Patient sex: F
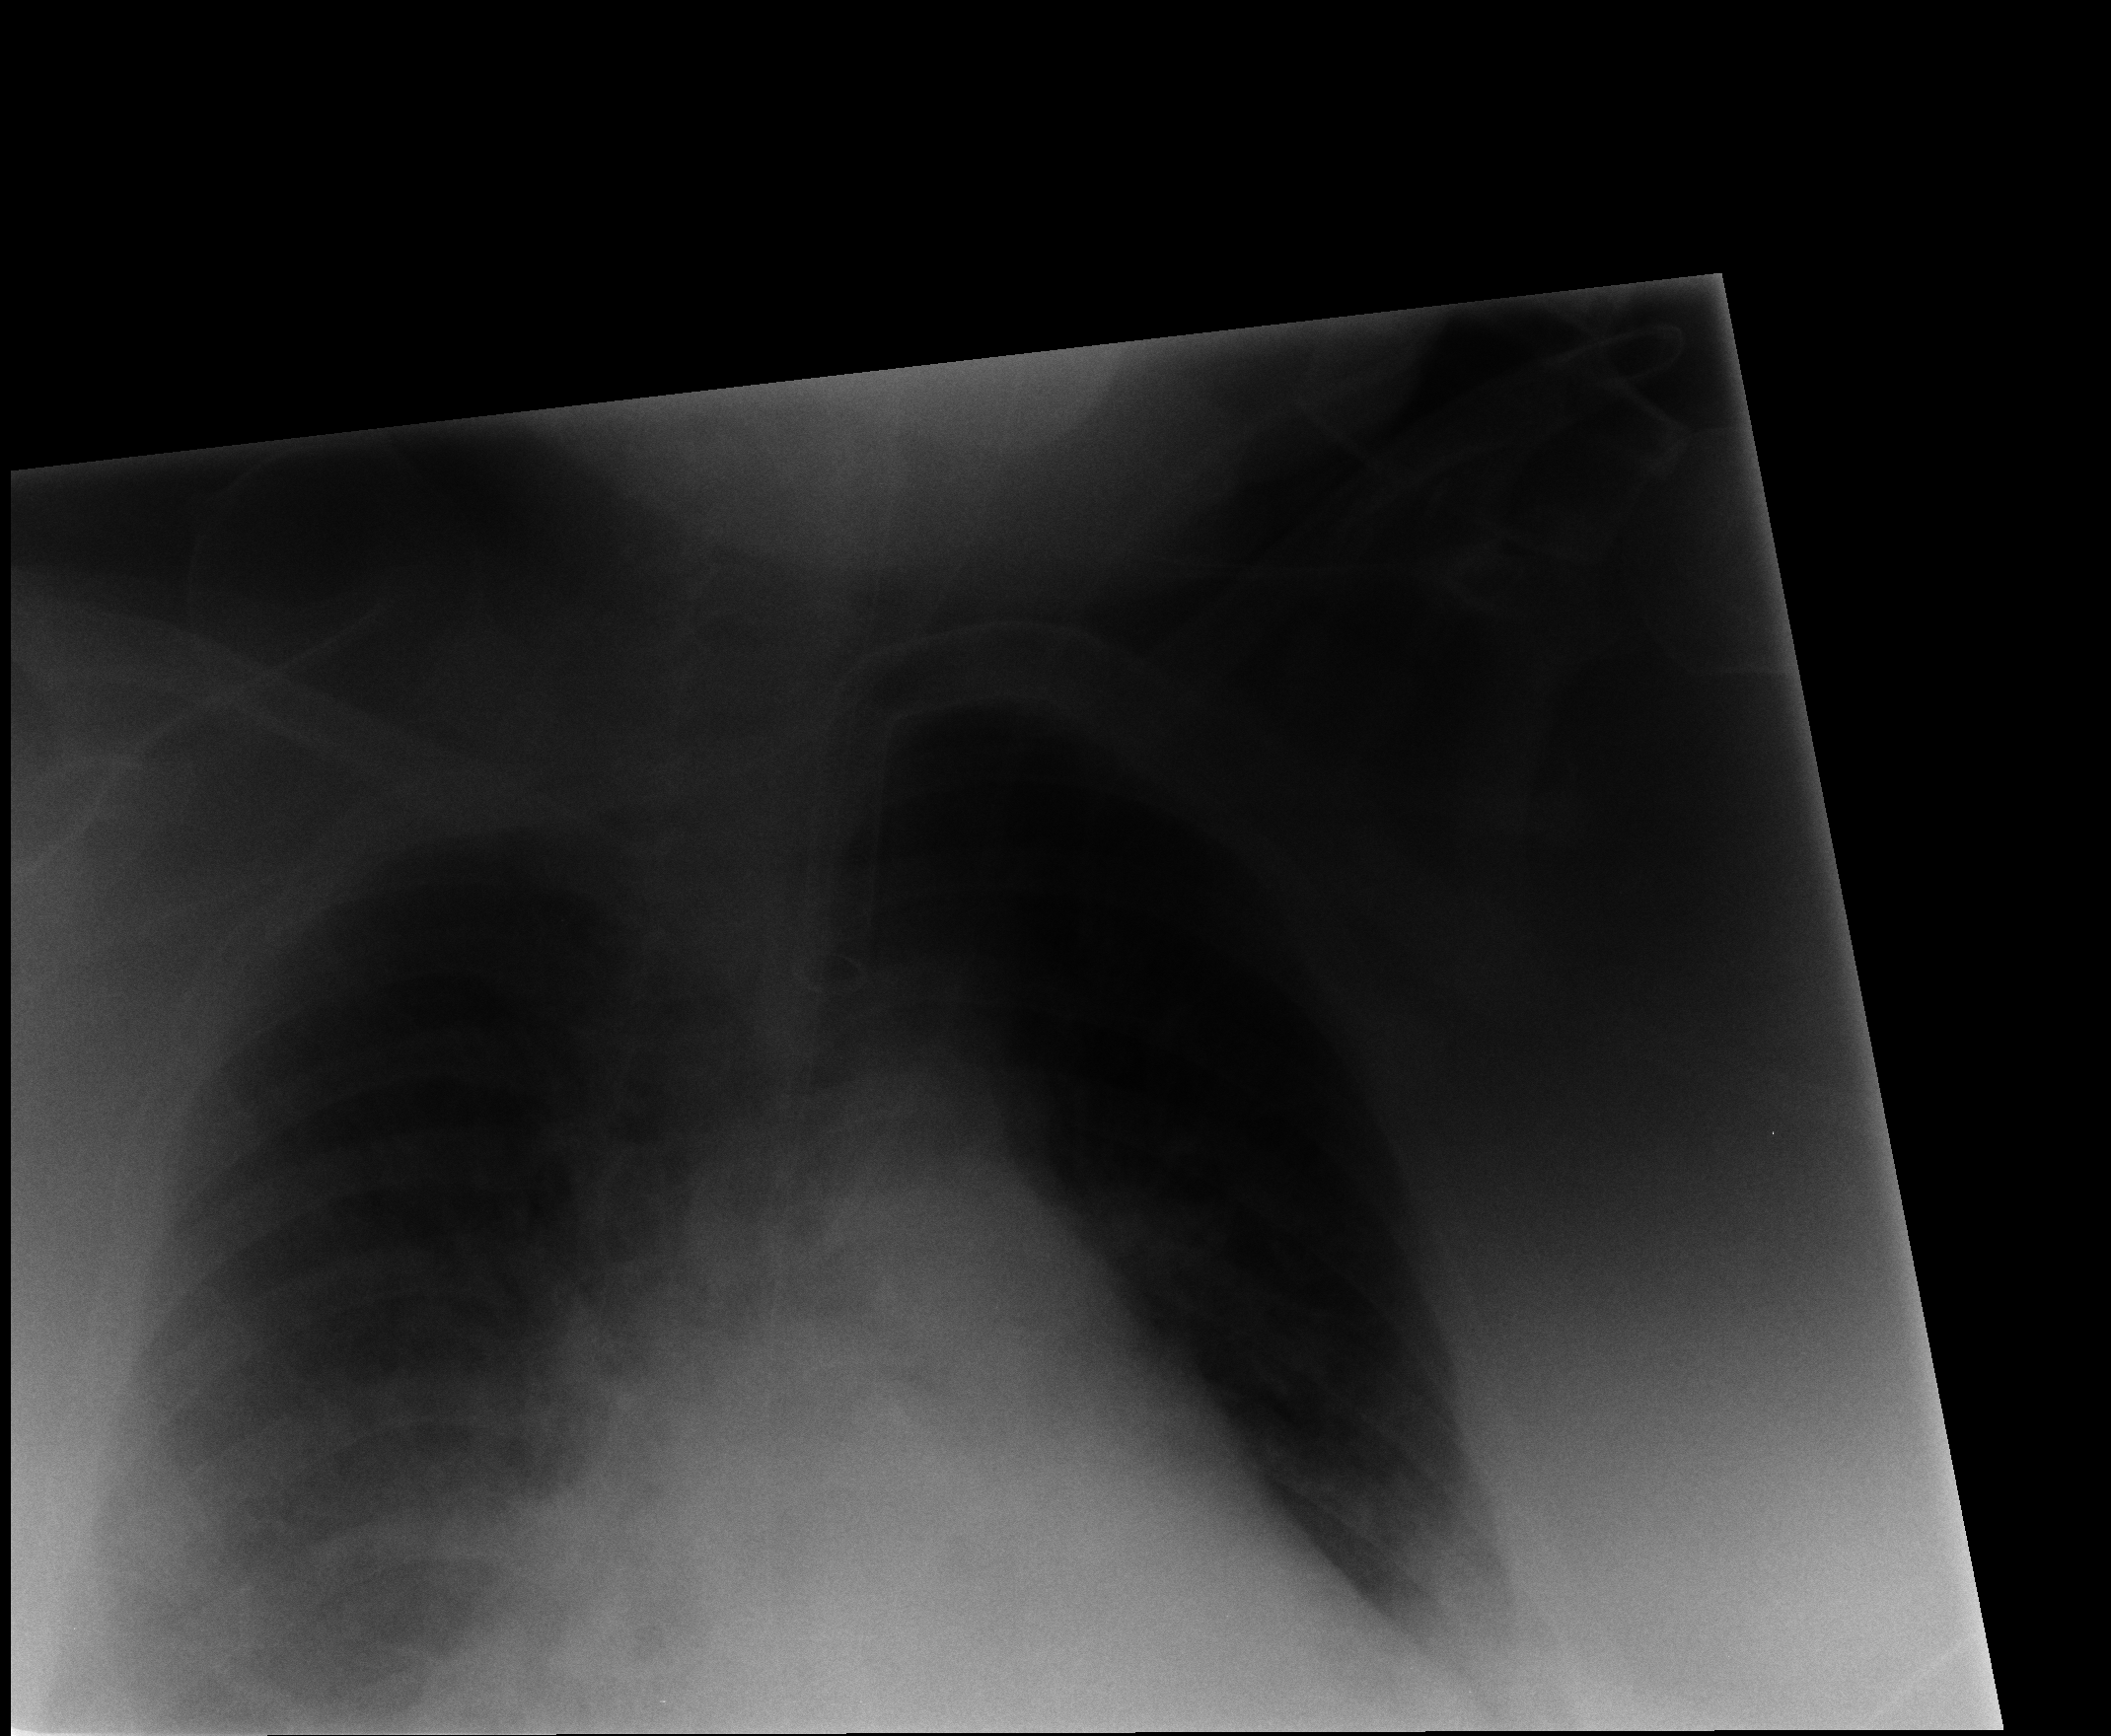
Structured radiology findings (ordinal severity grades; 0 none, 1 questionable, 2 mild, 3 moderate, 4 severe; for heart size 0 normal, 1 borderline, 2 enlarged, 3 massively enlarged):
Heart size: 2
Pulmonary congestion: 0
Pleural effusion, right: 2
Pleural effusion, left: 2
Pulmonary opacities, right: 0
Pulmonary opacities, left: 0
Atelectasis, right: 2
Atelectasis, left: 2